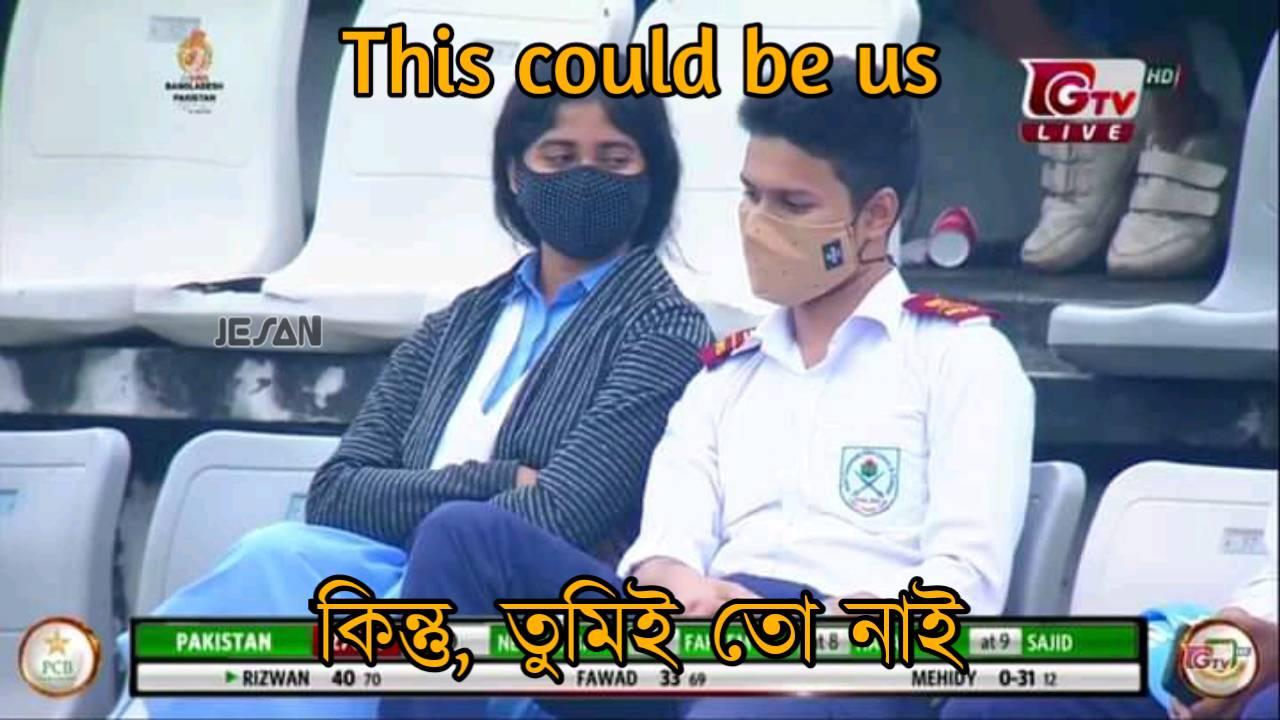
Caption: This could be us   কিন্তু, তুমিই তো নাই
Label: non-hate